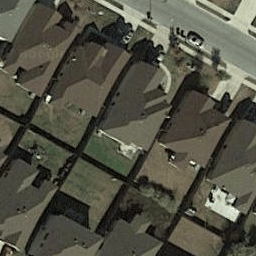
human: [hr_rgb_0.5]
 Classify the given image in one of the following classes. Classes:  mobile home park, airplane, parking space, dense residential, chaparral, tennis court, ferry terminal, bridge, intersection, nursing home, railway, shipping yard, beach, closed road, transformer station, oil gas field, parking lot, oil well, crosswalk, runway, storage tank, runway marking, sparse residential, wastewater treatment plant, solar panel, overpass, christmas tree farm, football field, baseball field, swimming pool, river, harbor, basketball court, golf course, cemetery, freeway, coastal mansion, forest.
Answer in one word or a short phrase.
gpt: dense residential